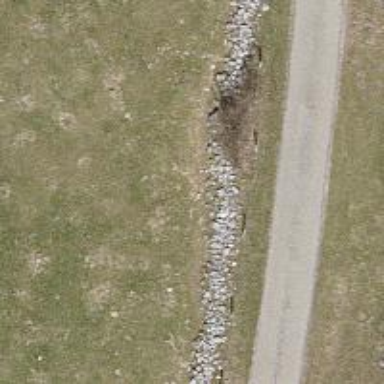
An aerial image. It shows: Wall barrier.